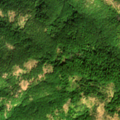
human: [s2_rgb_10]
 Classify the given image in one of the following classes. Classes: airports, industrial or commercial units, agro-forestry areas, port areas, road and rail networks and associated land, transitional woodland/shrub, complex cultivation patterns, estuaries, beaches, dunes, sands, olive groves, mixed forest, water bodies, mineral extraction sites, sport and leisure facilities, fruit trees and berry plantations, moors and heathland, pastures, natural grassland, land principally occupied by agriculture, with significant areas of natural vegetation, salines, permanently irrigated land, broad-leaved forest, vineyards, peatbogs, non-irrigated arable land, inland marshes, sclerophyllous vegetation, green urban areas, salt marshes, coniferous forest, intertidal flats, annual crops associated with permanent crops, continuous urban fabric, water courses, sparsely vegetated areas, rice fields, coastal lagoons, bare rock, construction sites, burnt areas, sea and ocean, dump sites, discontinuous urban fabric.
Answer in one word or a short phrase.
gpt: broad-leaved forest, mixed forest, transitional woodland/shrub